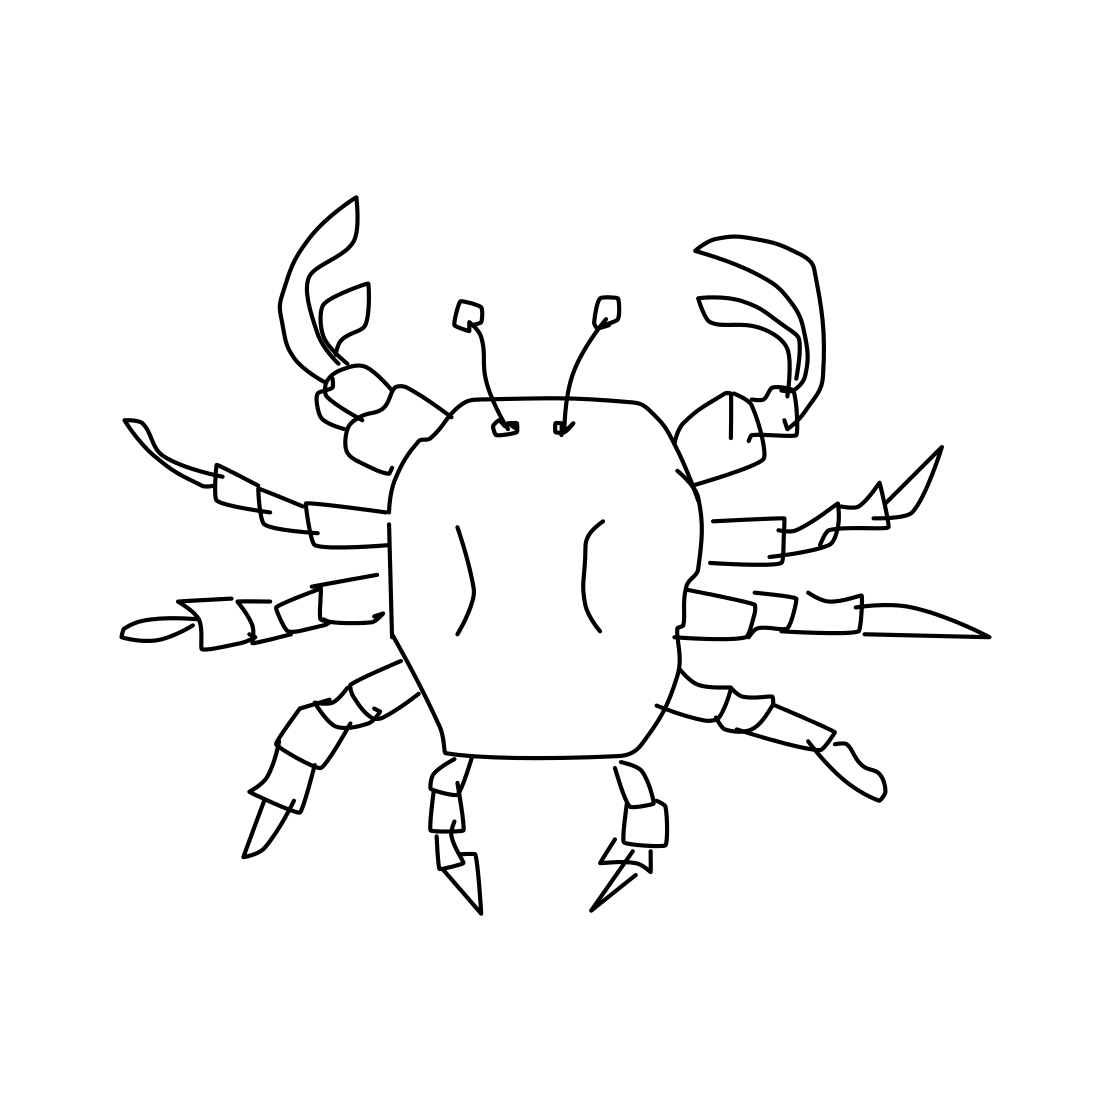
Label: crab